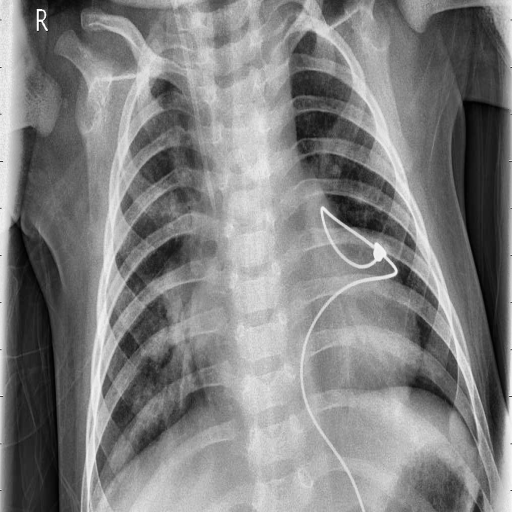
Finding: PNEUMONIA